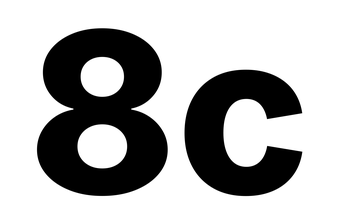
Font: Inter_ExtraBold